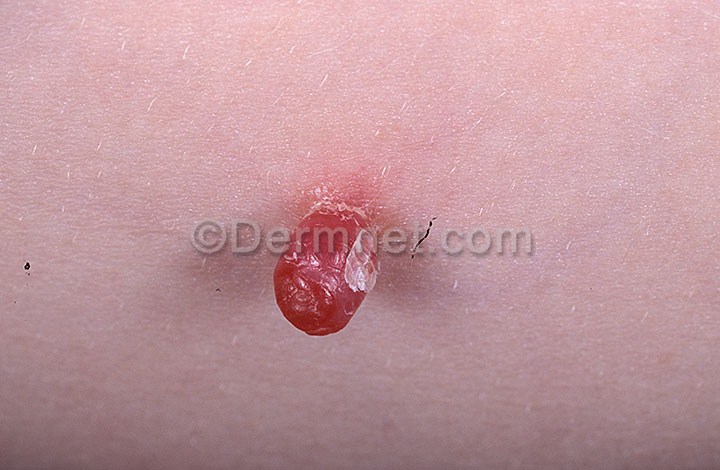
Disease: Vascular Tumors